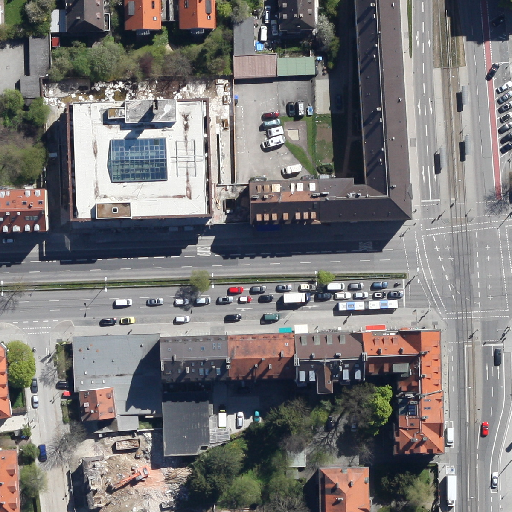
Referring expression: impervious surface